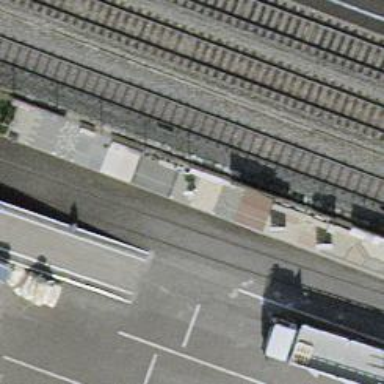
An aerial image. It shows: Railway level crossing.